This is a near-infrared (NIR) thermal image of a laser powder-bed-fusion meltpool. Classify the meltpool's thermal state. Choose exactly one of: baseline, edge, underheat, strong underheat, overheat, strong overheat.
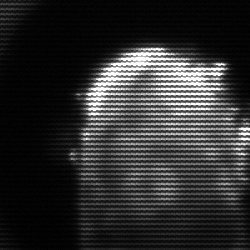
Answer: baseline